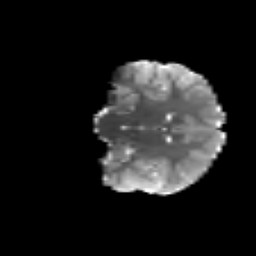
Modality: T2w
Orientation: coronal
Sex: male
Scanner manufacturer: siemens
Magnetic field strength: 3 T
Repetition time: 5 s
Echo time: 0.071 s